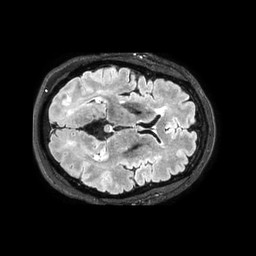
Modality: FLAIR
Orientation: axial
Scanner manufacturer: philips
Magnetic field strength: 3 T
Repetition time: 4.8 s
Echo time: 0.34 s